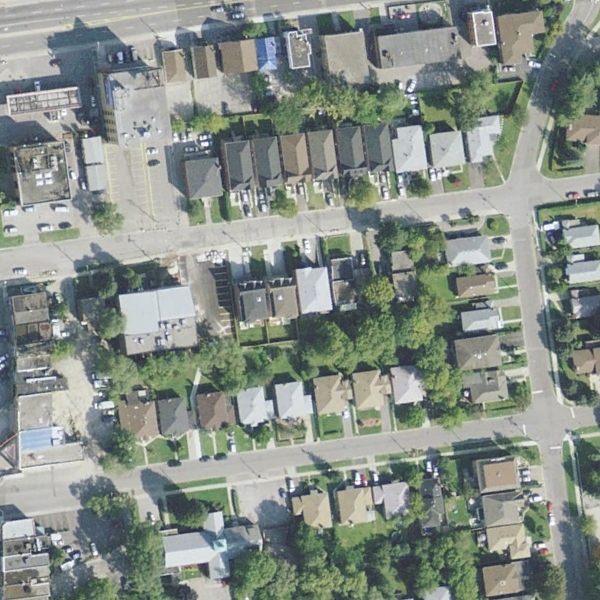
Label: DenseResidential